Question: Using AppEngine/BigQuery. Timestamp has stopped parsing.
Here is my Schema:
'''
[
{"name":"RowID","type":"string"},
{"name":"Timestamp","type":"timestamp"},
{"name":"Keyword","type":"string"},
{"name":"Engine","type":"string"},
{"name":"Locale","type":"string"},
{"name":"Geo","type":"string"},
{"name":"Device","type":"string"},
{"name":"Metrics","type":"record", "fields":[
{"name":"GlobalSearchVolume","type":"integer"},
{"name":"CPC","type":"float"},
{"name":"Competition","type":"float"}
]}
]
'''
and here is a JSON row that is being shipped to BQ for this schema:
'''
{
"RowID":"6263121748743343555",
"Timestamp":"2015-01-13T07:04:05.999999999Z",
"Keyword":"buy laptop",
"Engine":"google",
"Locale":"en_us",
"Geo":"",
"Device":"d",
"Metrics":{
"GlobalSearchVolume":3600,
"CPC":7.079999923706055,
"Competition":1
}
}
'''
This data is accepted by BigQuery, but the timestamp is nil ('1970-01-01 00:00:00 UTC') as seen here:

I have also tried sending through the UNIX timestamp, to no avail. Can you see any errors with my schema or input data that would cause the timestamp to not parse?
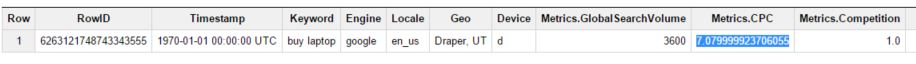
Answer: I had a similar issue, but I was just checking the details in the preview window. When I actually ran any queries, the timestamps worked correctly. It often took 24 hours for the details to update the timestamps to the actual values.